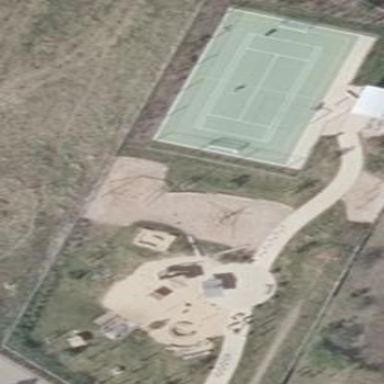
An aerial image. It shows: Playground with metal wire fence. The playground features sledding area and is enclosed by silver-colored fence.